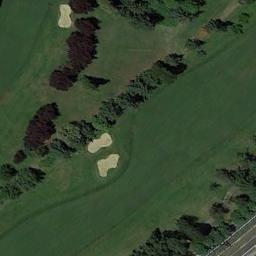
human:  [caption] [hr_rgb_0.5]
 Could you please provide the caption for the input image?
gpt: There are many trees near the golf course .

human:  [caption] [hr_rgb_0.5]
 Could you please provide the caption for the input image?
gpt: The golf course has a fairway, Some barrier trees and three sandpits and some barrier trees are on both sides of the fairway .

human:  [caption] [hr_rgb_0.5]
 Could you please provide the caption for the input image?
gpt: Two similar-sized bunkers next to each other .

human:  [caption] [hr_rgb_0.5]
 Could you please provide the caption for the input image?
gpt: There are several bunkers and many trees on a large green lawn on the golf course .

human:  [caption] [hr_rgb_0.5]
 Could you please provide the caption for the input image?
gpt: There are three bunkers and some trees on the golf course .